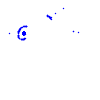
Particle: electron